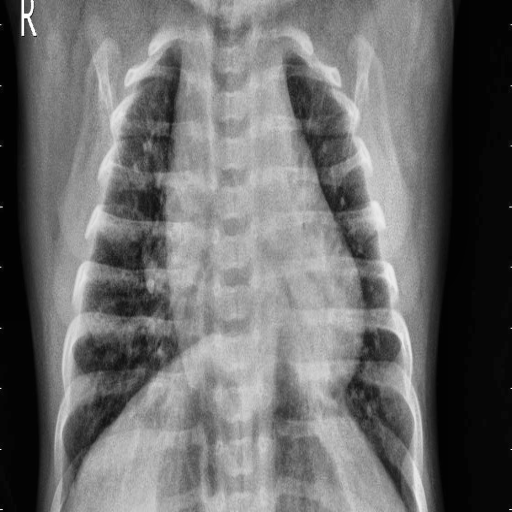
Finding: PNEUMONIA